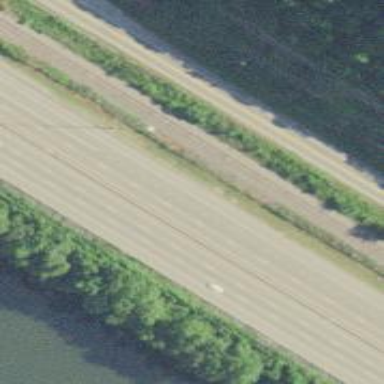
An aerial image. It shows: Motorway.